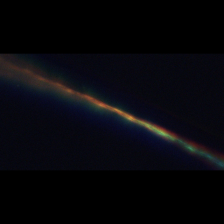
Taxon: Psuedo-nitzschia
Group: Diatoms